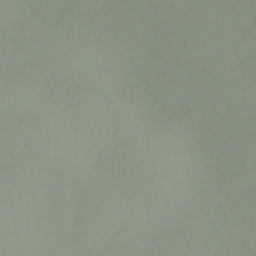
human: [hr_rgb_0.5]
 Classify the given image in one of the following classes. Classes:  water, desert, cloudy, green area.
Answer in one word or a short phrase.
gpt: cloudy